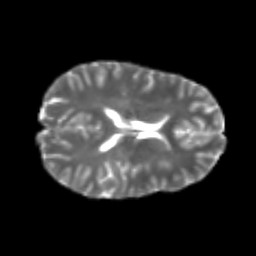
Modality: T2w
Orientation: axial
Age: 20
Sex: female
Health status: healthy
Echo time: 0.074 s